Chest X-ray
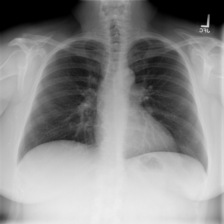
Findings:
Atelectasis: negative
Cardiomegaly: negative
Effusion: negative
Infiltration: negative
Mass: negative
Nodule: negative
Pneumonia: negative
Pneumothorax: negative
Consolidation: negative
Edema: negative
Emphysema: negative
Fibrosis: negative
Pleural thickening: negative
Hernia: negative